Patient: sex M, age 32
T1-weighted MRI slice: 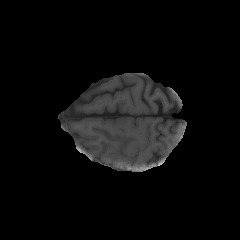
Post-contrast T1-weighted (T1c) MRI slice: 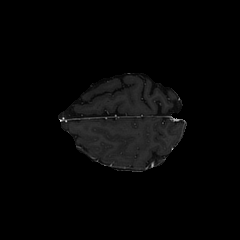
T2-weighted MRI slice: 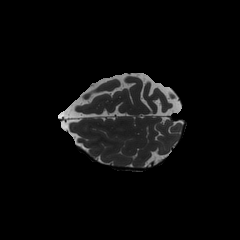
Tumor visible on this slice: no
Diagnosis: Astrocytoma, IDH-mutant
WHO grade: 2